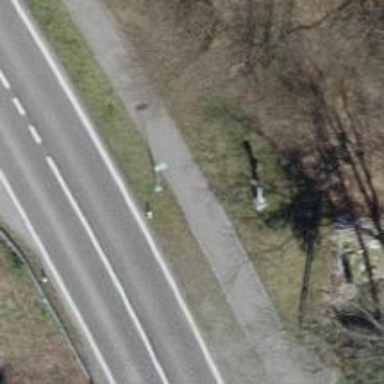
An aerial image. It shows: Cycleway bridge with asphalt surface.